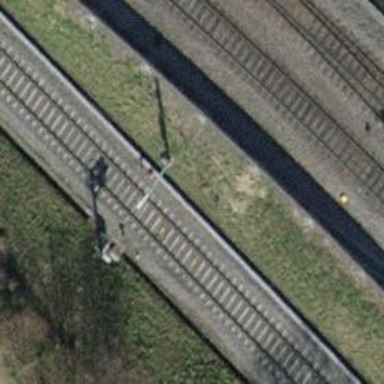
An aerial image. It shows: Railway signal.